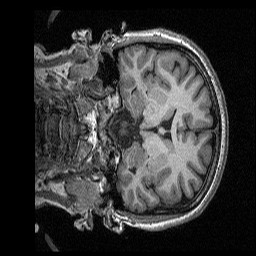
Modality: T1w
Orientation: coronal
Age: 35
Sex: female
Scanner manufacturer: siemens
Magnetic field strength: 3 T
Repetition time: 2.3 s
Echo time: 0.00298 s